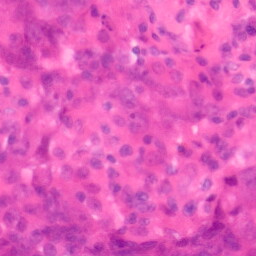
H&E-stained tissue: Colon